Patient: sex M, age 55
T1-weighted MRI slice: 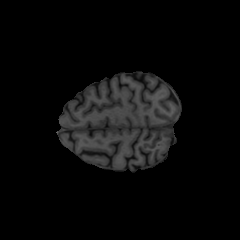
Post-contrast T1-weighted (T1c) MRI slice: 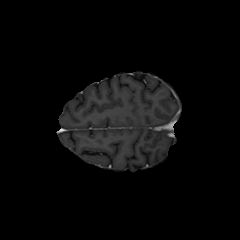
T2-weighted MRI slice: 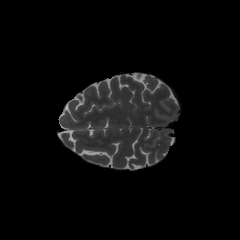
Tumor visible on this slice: no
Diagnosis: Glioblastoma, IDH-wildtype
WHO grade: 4